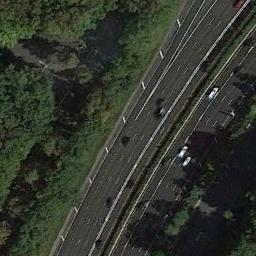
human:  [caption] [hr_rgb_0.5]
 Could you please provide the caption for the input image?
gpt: There are large green forests around the freeway and there are many cars on the freeway .

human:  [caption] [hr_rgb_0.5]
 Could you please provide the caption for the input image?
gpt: The freeway goes through the forest with some cars .

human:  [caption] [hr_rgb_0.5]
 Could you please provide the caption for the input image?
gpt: There are few cars on the motorway .

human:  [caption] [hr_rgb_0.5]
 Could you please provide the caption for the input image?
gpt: A freeway with a small bend goes through the forest with many dark green trees and some cars are driving on the freeway .

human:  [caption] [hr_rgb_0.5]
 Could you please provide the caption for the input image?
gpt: There are many green trees beside the freeway .